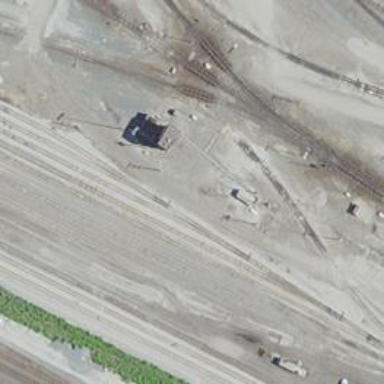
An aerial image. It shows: Railway yard.